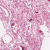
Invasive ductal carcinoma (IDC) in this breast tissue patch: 0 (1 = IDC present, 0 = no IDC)